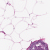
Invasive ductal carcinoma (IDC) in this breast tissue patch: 0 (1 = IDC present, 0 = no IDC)